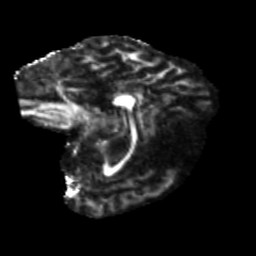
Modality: FA
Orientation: sagittal
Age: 56
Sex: female
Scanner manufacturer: siemens
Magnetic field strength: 3 T
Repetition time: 5.25 s
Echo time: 0.08 s